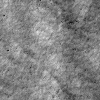
Atmospheric dust classification: not_dusty